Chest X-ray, AP view. Patient: 52 years old, sex M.
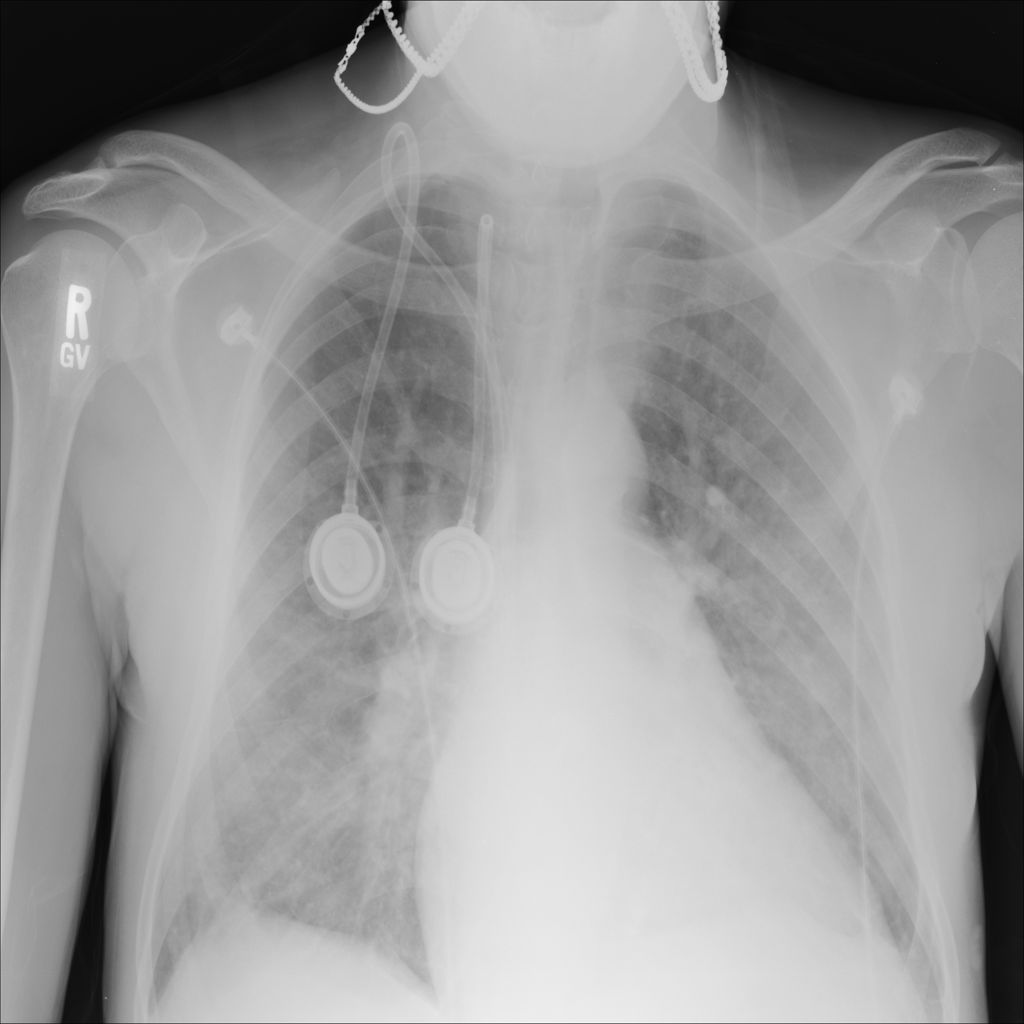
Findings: Cardiomegaly, Edema